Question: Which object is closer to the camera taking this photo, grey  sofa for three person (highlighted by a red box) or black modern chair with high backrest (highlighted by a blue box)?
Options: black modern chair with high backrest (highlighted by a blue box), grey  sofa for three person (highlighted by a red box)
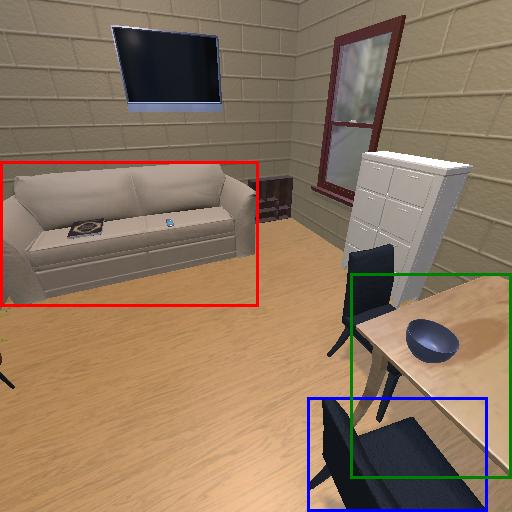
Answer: black modern chair with high backrest (highlighted by a blue box)